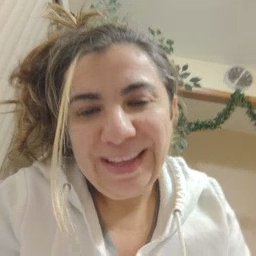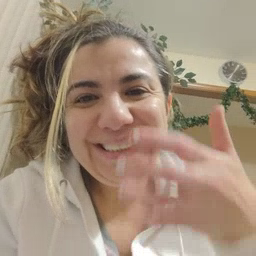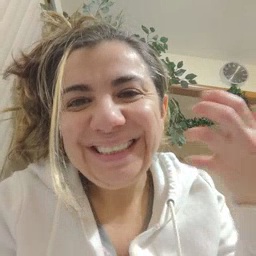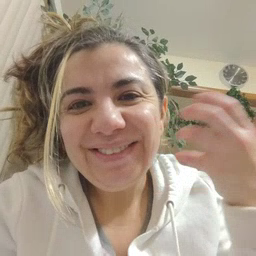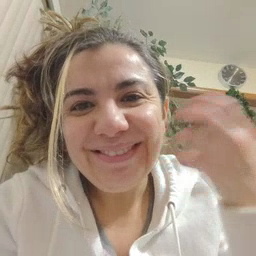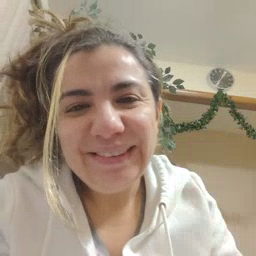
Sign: tiger